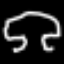
Label: mushroom